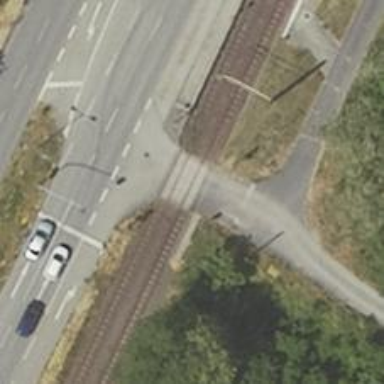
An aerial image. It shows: Level crossing along the railway.